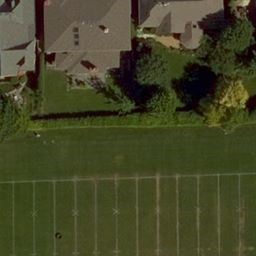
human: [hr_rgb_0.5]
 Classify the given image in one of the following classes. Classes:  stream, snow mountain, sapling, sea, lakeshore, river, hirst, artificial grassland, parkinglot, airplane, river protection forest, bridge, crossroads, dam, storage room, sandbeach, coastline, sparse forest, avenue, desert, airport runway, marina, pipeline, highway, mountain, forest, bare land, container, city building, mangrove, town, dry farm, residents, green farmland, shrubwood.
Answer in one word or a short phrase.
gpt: artificial grassland